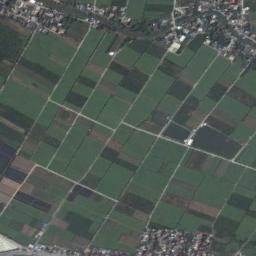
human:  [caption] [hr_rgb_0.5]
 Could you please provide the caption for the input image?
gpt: The rectangular farmland is next to some condos .

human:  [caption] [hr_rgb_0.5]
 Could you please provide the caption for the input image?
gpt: Lots of green rectangular farmlands are surrounded by residential areas .

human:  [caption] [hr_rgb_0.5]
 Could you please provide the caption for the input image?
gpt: There are many buildings beside the rectangular farmlands .

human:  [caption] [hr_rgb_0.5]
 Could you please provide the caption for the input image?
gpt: Many dense dark green, light green, and brown mixed-sized rectangular farmland with villages around it .

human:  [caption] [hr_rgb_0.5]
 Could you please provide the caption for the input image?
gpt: There are many buildings beside the green rectangular farmlands .